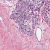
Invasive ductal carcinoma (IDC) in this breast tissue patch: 0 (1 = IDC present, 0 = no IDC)